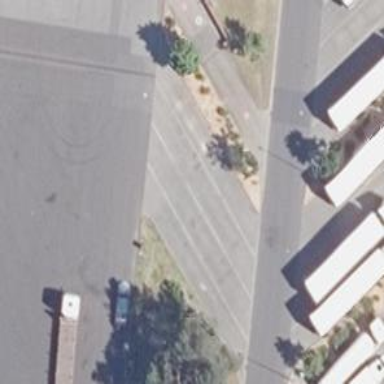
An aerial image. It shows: Parking space designated for heavy goods vehicles.